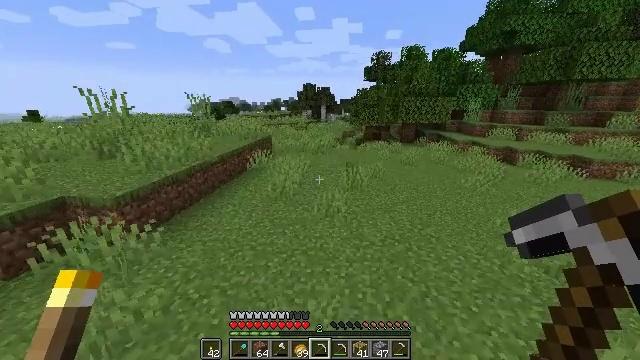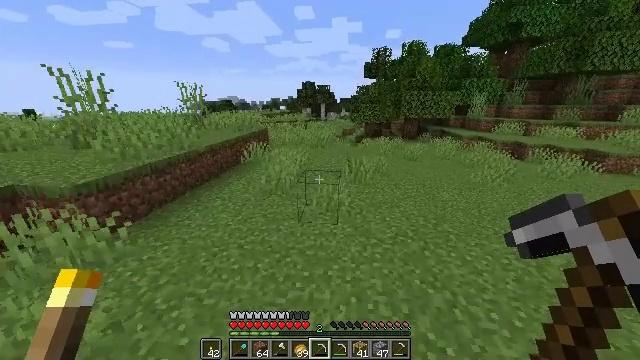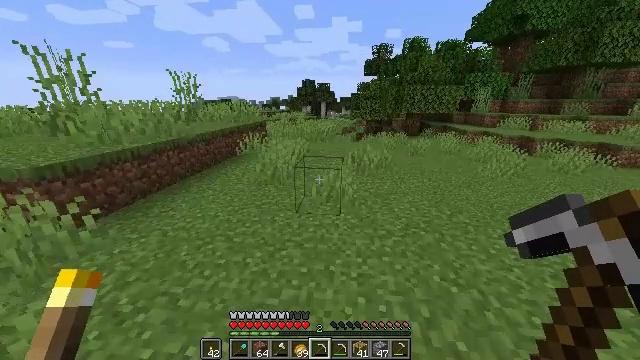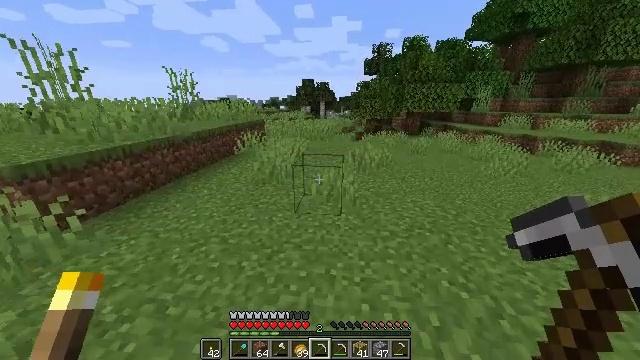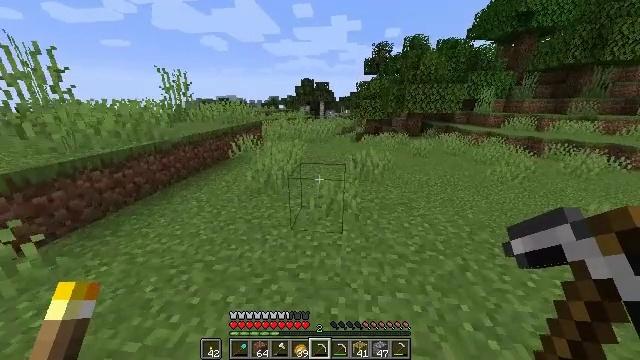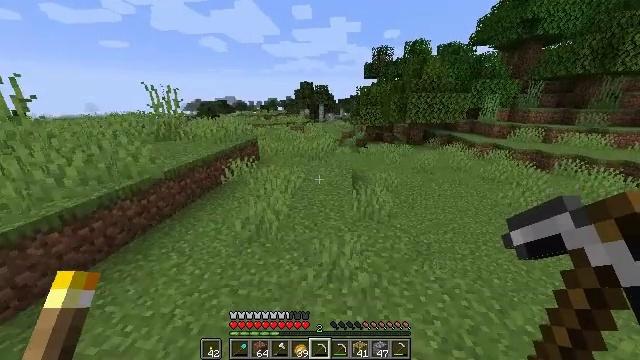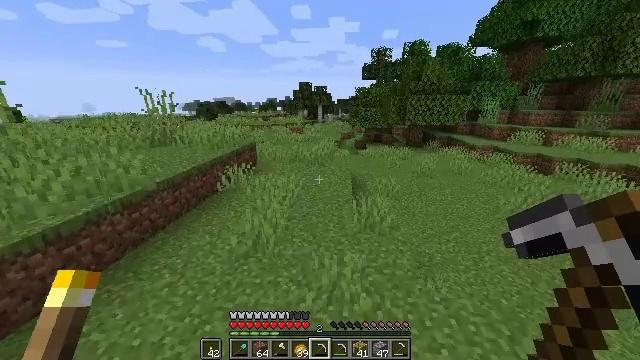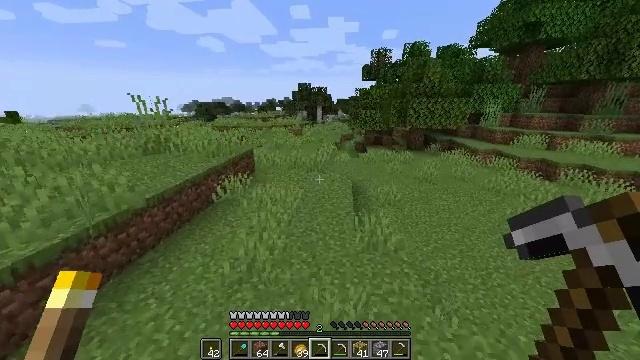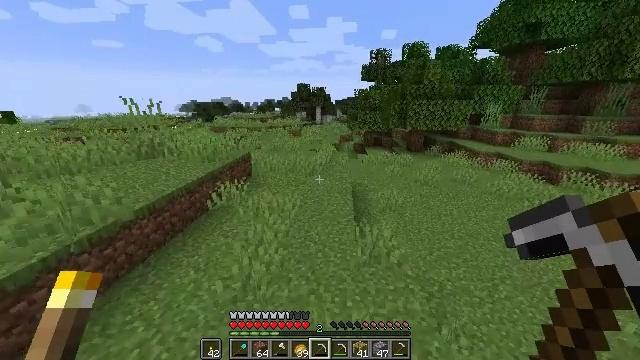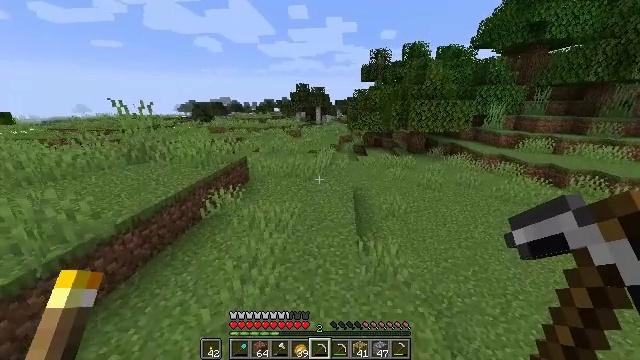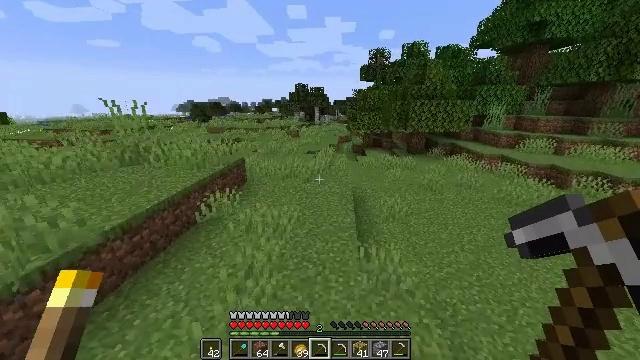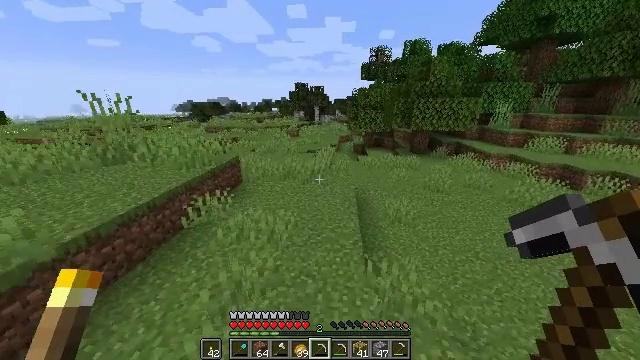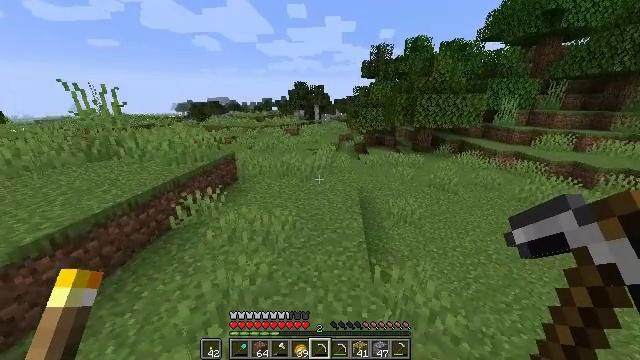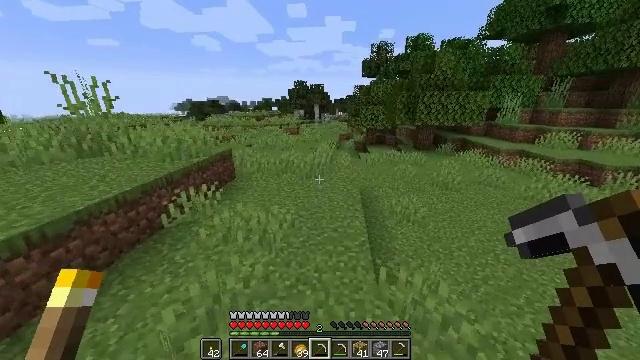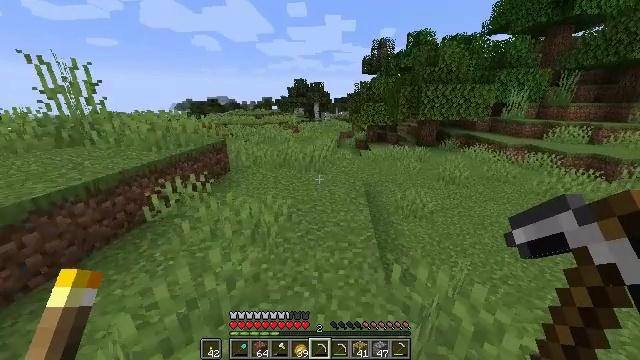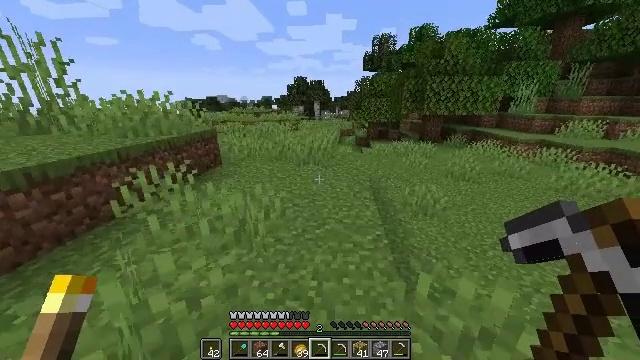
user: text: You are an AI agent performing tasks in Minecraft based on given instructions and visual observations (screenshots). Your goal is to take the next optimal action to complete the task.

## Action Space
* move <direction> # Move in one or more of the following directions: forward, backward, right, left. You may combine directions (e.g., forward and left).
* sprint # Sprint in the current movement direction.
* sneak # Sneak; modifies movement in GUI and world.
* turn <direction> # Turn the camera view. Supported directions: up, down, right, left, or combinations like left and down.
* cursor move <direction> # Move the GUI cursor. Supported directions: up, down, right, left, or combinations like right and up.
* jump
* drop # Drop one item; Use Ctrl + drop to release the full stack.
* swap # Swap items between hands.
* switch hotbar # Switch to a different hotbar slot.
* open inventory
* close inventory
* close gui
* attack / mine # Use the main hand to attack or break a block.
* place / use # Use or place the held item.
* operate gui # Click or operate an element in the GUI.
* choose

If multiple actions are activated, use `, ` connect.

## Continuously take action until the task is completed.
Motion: motion action
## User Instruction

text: Gather kelp plant by attacking it underwater.
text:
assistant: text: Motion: move forward, jump
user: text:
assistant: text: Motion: move forward, jump
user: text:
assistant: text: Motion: move forward, sprint, jump
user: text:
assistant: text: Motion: move forward, sprint, jump
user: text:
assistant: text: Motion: move forward, sprint, jump
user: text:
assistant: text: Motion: move forward, sprint, jump
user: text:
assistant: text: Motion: move forward, jump
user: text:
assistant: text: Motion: move forward, jump
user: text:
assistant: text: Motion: move forward, jump
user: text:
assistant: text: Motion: move forward, jump
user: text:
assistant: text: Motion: move forward, jump
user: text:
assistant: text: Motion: move forward, jump
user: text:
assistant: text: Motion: move forward, jump
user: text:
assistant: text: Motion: move forward, jump
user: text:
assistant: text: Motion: move forward, sprint, jump
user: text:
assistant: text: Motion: move forward, sprint, jump
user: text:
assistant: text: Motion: move forward, sprint, jump
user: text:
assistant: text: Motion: move forward, sprint, jump
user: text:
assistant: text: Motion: move forward, jump
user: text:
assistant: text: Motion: move forward, jump
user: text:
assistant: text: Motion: move forward, jump
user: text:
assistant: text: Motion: move forward, jump
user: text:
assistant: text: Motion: move forward, jump
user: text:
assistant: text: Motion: move forward, jump
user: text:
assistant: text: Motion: move forward, jump
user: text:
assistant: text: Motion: move forward, jump
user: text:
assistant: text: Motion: move forward, sprint, jump
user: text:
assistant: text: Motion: move forward, sprint, jump
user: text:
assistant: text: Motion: move forward, sprint, jump
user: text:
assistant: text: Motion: move forward, sprint, jump